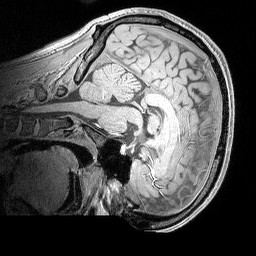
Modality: MP2RAGE
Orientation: sagittal
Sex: male
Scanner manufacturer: siemens
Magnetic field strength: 3 T
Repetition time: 5 s
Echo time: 0.00292 s